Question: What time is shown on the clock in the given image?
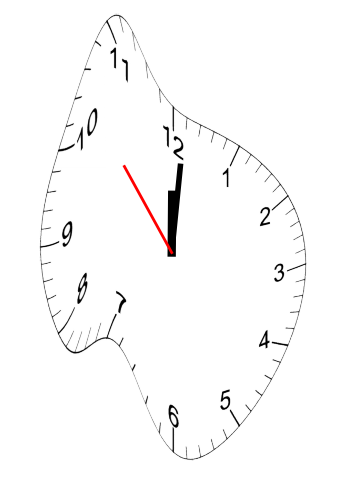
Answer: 12:00:53